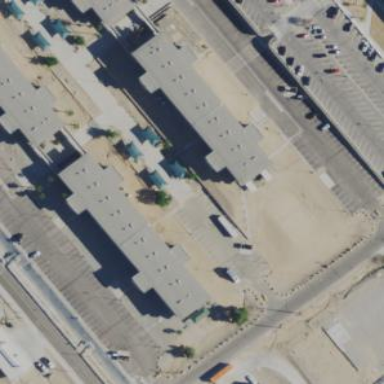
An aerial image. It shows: Building that serves as military barracks.